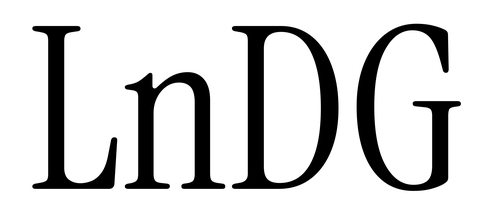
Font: InstrumentSerif-Regular